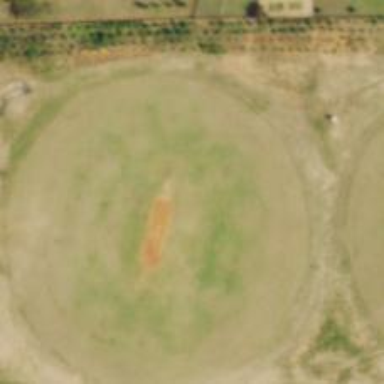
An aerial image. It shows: Cricket pitch for leisure and sport activities.